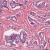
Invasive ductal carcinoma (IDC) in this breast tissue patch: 1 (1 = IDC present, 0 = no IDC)